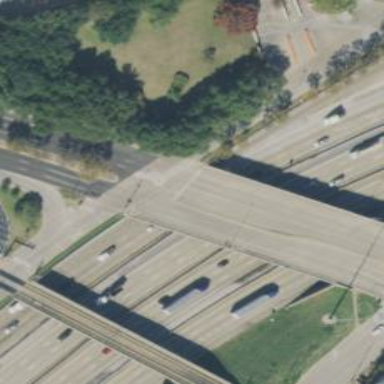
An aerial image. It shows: Secondary link road with bridge.